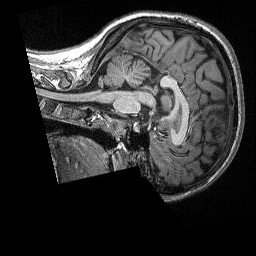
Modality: T1w
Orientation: sagittal
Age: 20
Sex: female
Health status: healthy
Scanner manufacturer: siemens
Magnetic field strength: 3 T
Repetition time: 2.3 s
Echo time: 0.00298 s